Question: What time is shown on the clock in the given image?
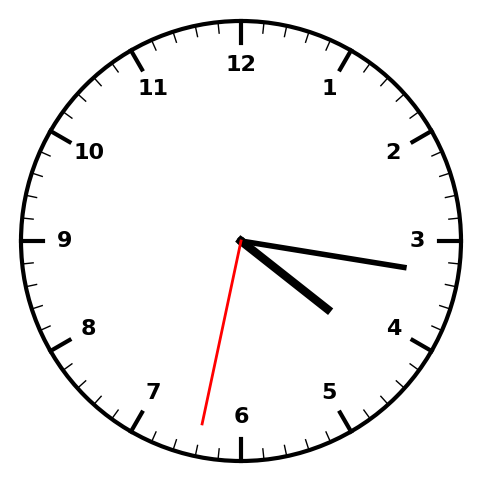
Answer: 04:16:32